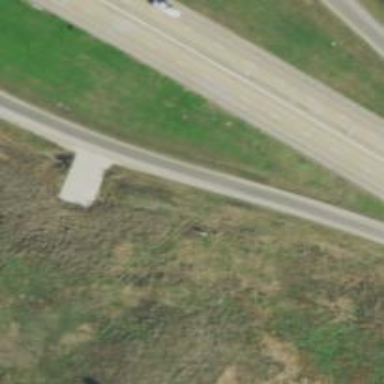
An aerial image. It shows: Trunk link highway.